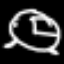
Label: clock